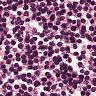
Metastatic tissue present: no